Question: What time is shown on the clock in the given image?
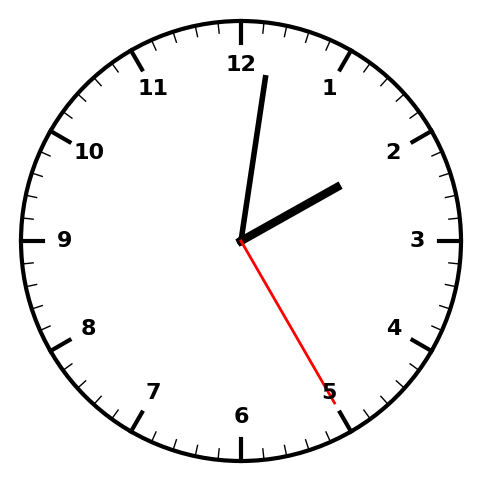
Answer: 02:01:25